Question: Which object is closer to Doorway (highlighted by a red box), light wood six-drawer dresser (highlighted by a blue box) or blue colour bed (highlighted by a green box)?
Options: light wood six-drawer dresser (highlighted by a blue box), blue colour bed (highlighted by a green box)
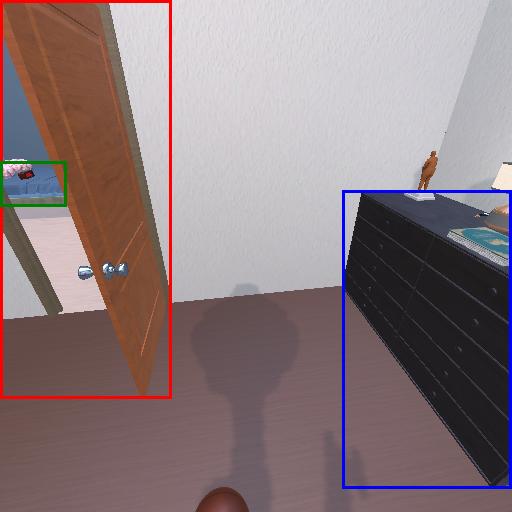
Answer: light wood six-drawer dresser (highlighted by a blue box)